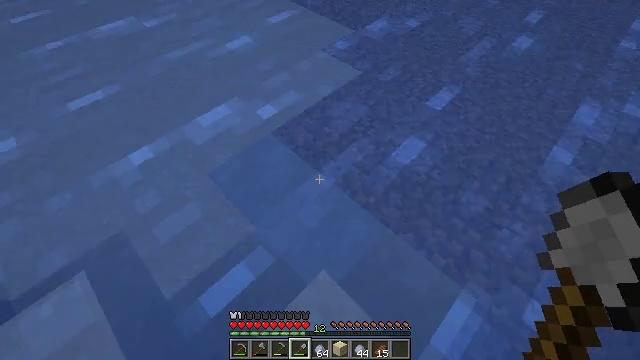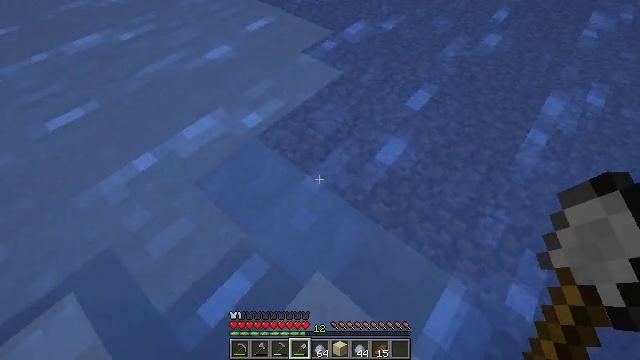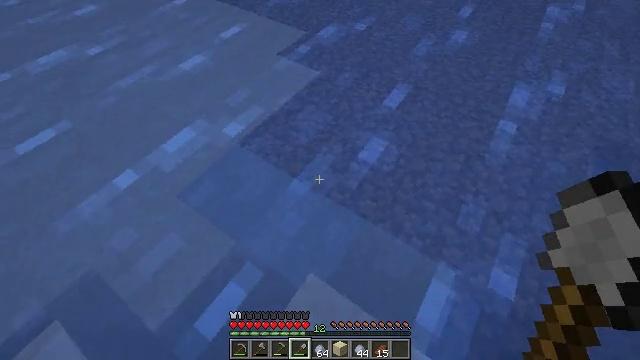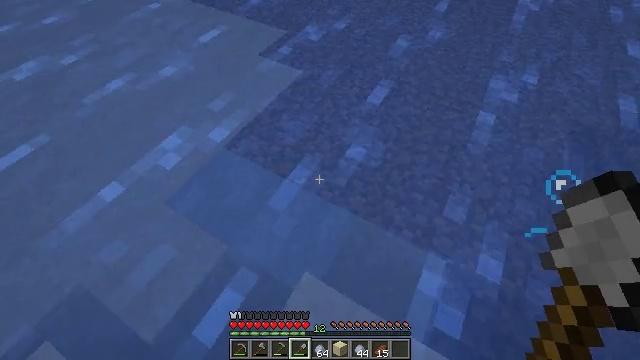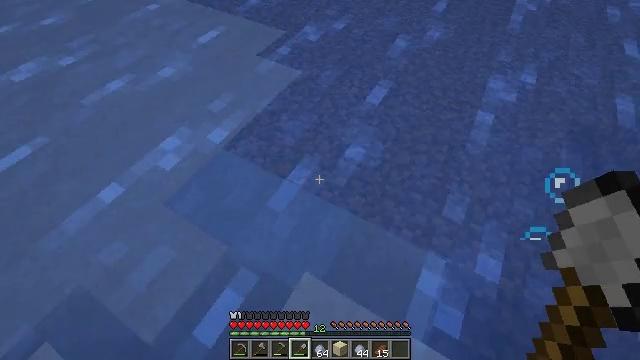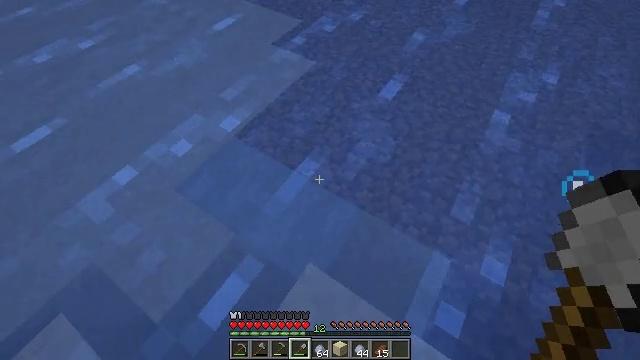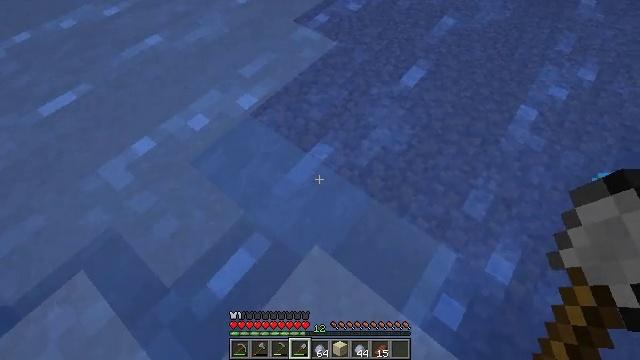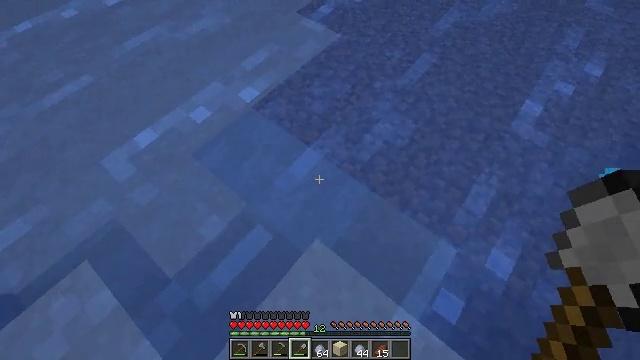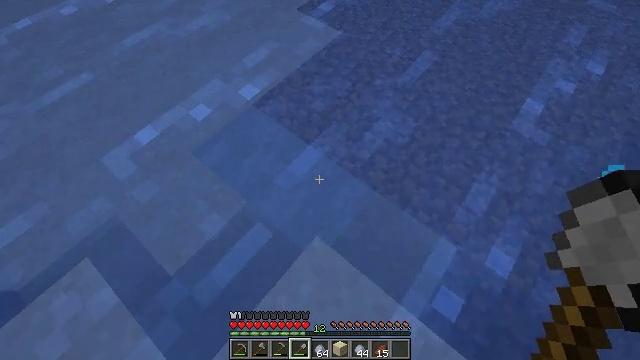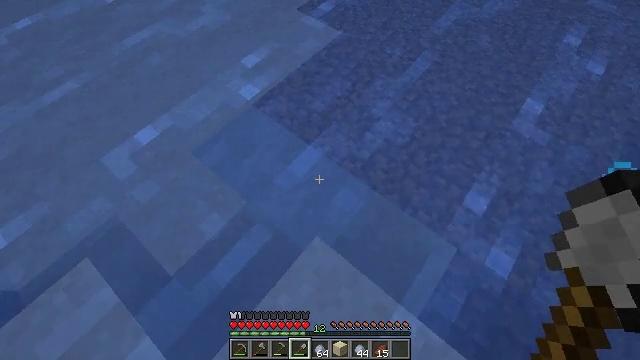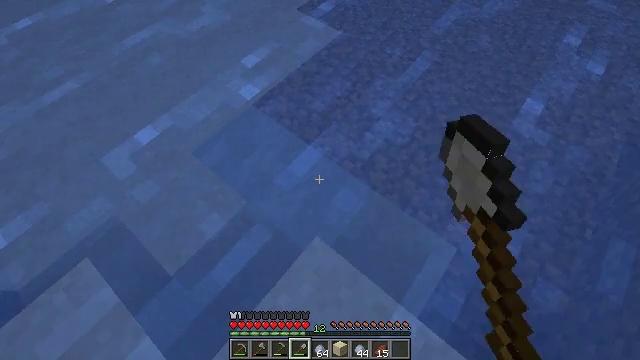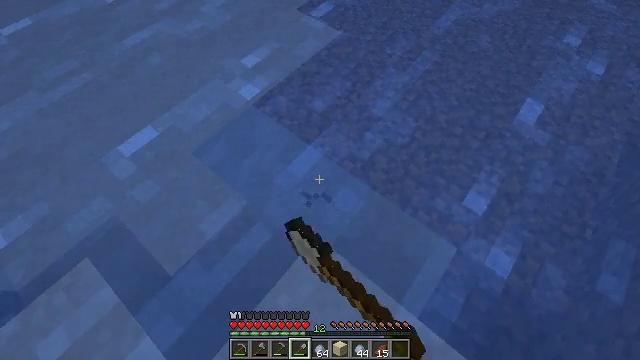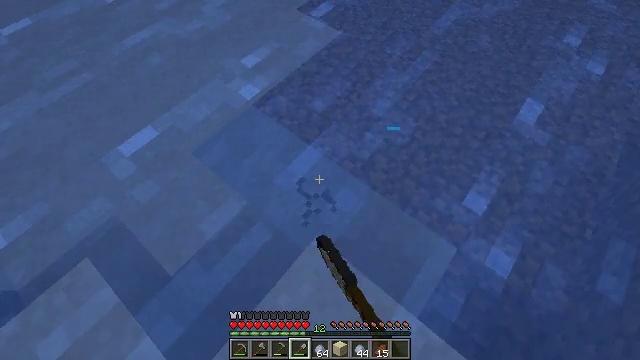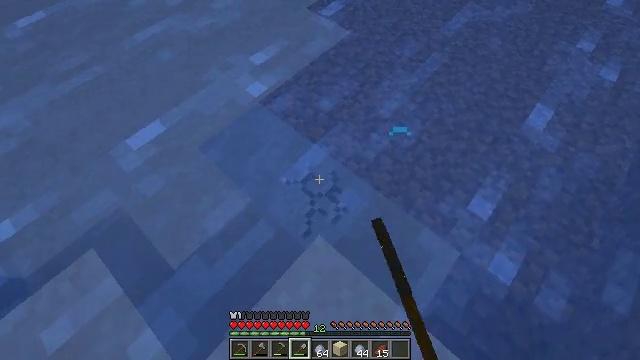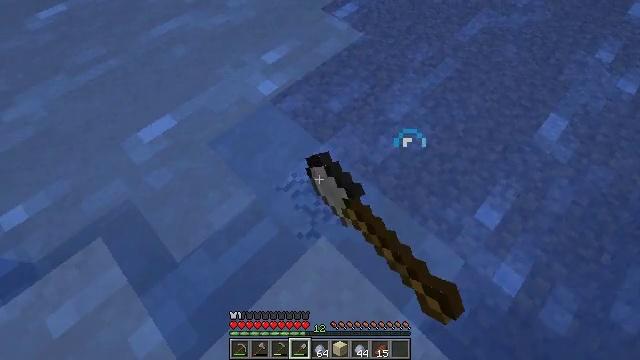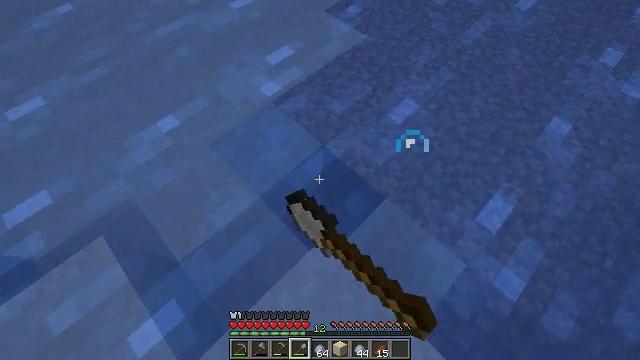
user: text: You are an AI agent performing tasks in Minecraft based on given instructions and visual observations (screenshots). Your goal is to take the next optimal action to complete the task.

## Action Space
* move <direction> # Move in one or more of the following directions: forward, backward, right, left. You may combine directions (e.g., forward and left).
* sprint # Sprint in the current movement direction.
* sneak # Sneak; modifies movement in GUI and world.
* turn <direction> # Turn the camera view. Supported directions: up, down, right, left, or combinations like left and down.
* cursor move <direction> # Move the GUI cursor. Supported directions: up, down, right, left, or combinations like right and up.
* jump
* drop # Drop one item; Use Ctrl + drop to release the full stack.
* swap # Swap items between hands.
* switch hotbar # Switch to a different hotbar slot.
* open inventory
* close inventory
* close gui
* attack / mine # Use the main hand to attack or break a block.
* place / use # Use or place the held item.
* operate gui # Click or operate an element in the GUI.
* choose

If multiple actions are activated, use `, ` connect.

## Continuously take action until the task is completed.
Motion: motion action
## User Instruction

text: Attack the clay block to obtain it.
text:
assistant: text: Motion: turn right
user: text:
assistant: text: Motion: turn right
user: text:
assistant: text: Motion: turn right
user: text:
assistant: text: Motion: no_op
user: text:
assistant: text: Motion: turn left and down
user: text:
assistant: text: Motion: turn left and down
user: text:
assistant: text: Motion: turn down
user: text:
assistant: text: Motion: no_op
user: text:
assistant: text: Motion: attack / mine
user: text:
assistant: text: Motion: attack / mine
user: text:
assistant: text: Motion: attack / mine
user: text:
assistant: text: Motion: attack / mine
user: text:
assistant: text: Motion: turn left, attack / mine
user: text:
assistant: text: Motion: turn left, attack / mine
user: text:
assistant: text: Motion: attack / mine
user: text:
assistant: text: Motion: attack / mine
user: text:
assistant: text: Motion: attack / mine
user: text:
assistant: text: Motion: turn left, attack / mine
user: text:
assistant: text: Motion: turn left and up, attack / mine
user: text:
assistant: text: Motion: turn left, attack / mine
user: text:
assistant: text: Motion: attack / mine
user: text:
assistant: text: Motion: attack / mine
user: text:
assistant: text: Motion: attack / mine
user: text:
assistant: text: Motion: attack / mine
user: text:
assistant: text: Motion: attack / mine
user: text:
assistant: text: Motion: sneak, attack / mine
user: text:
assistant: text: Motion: sneak, attack / mine
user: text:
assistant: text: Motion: sneak, attack / mine
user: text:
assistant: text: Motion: sneak, attack / mine
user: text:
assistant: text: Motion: sneak, attack / mine